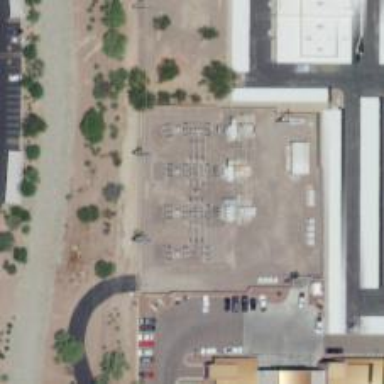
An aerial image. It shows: Switch used for power control.